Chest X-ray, PA view. Patient: 29 years old, sex M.
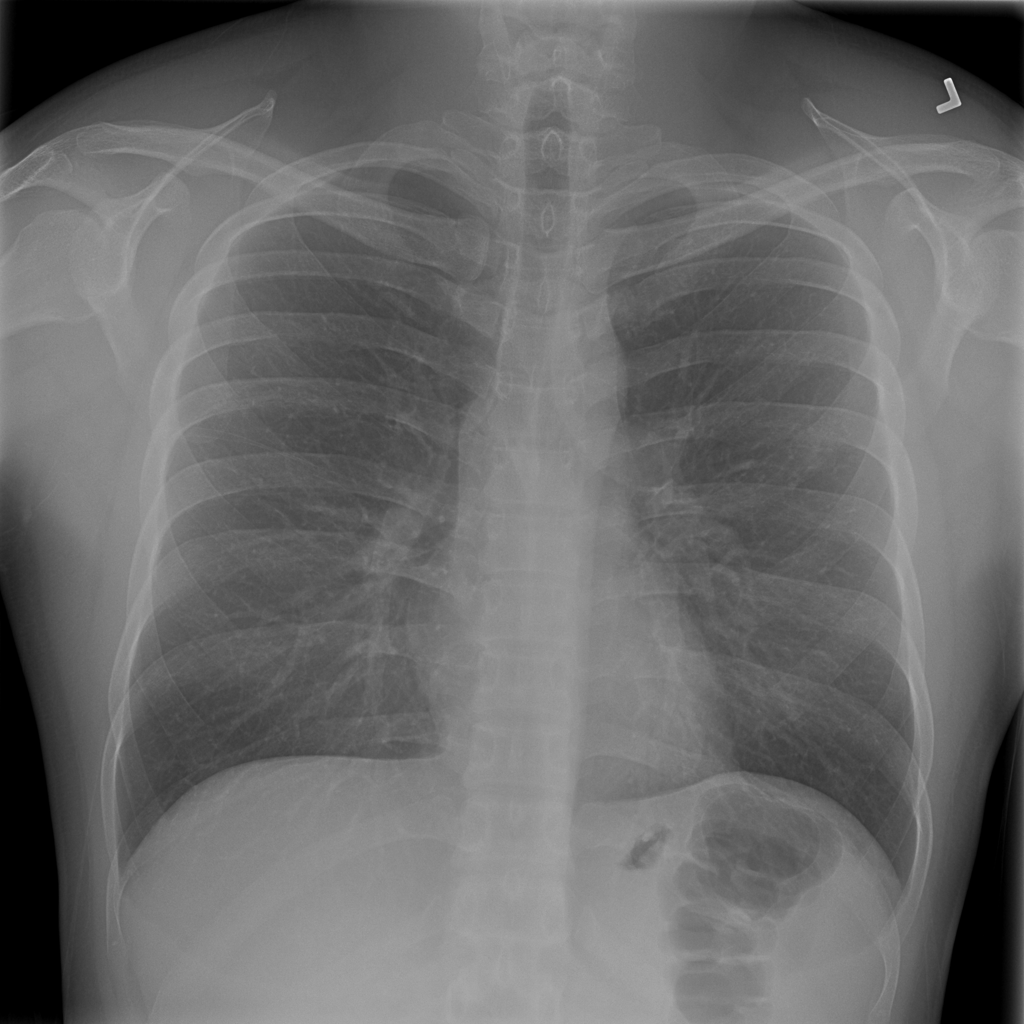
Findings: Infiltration